Field crop: maize
Growth stage: 2
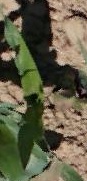
Species: maize